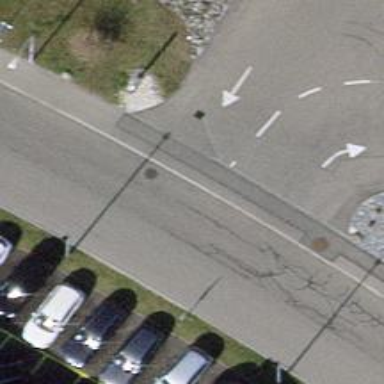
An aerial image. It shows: Asphalt tertiary road with opposite cycleway.